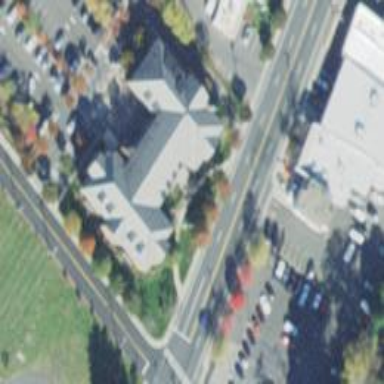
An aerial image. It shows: Library building.